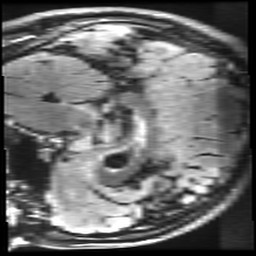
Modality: FLAIR
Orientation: sagittal
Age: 22
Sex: male
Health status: healthy
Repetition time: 12 s
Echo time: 0.09782 s